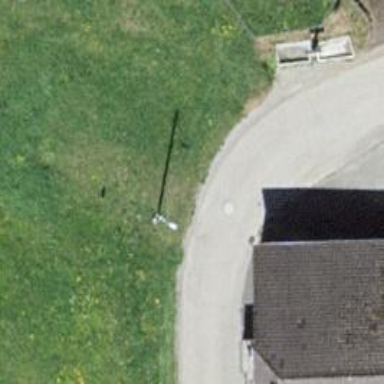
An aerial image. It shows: Historic wayside cross.